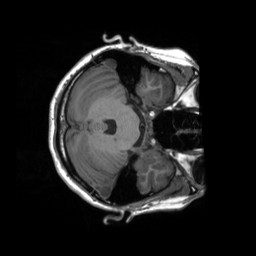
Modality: T1w
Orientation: axial
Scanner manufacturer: siemens
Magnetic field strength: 3 T
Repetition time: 2.3 s
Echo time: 0.00207 s